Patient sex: M
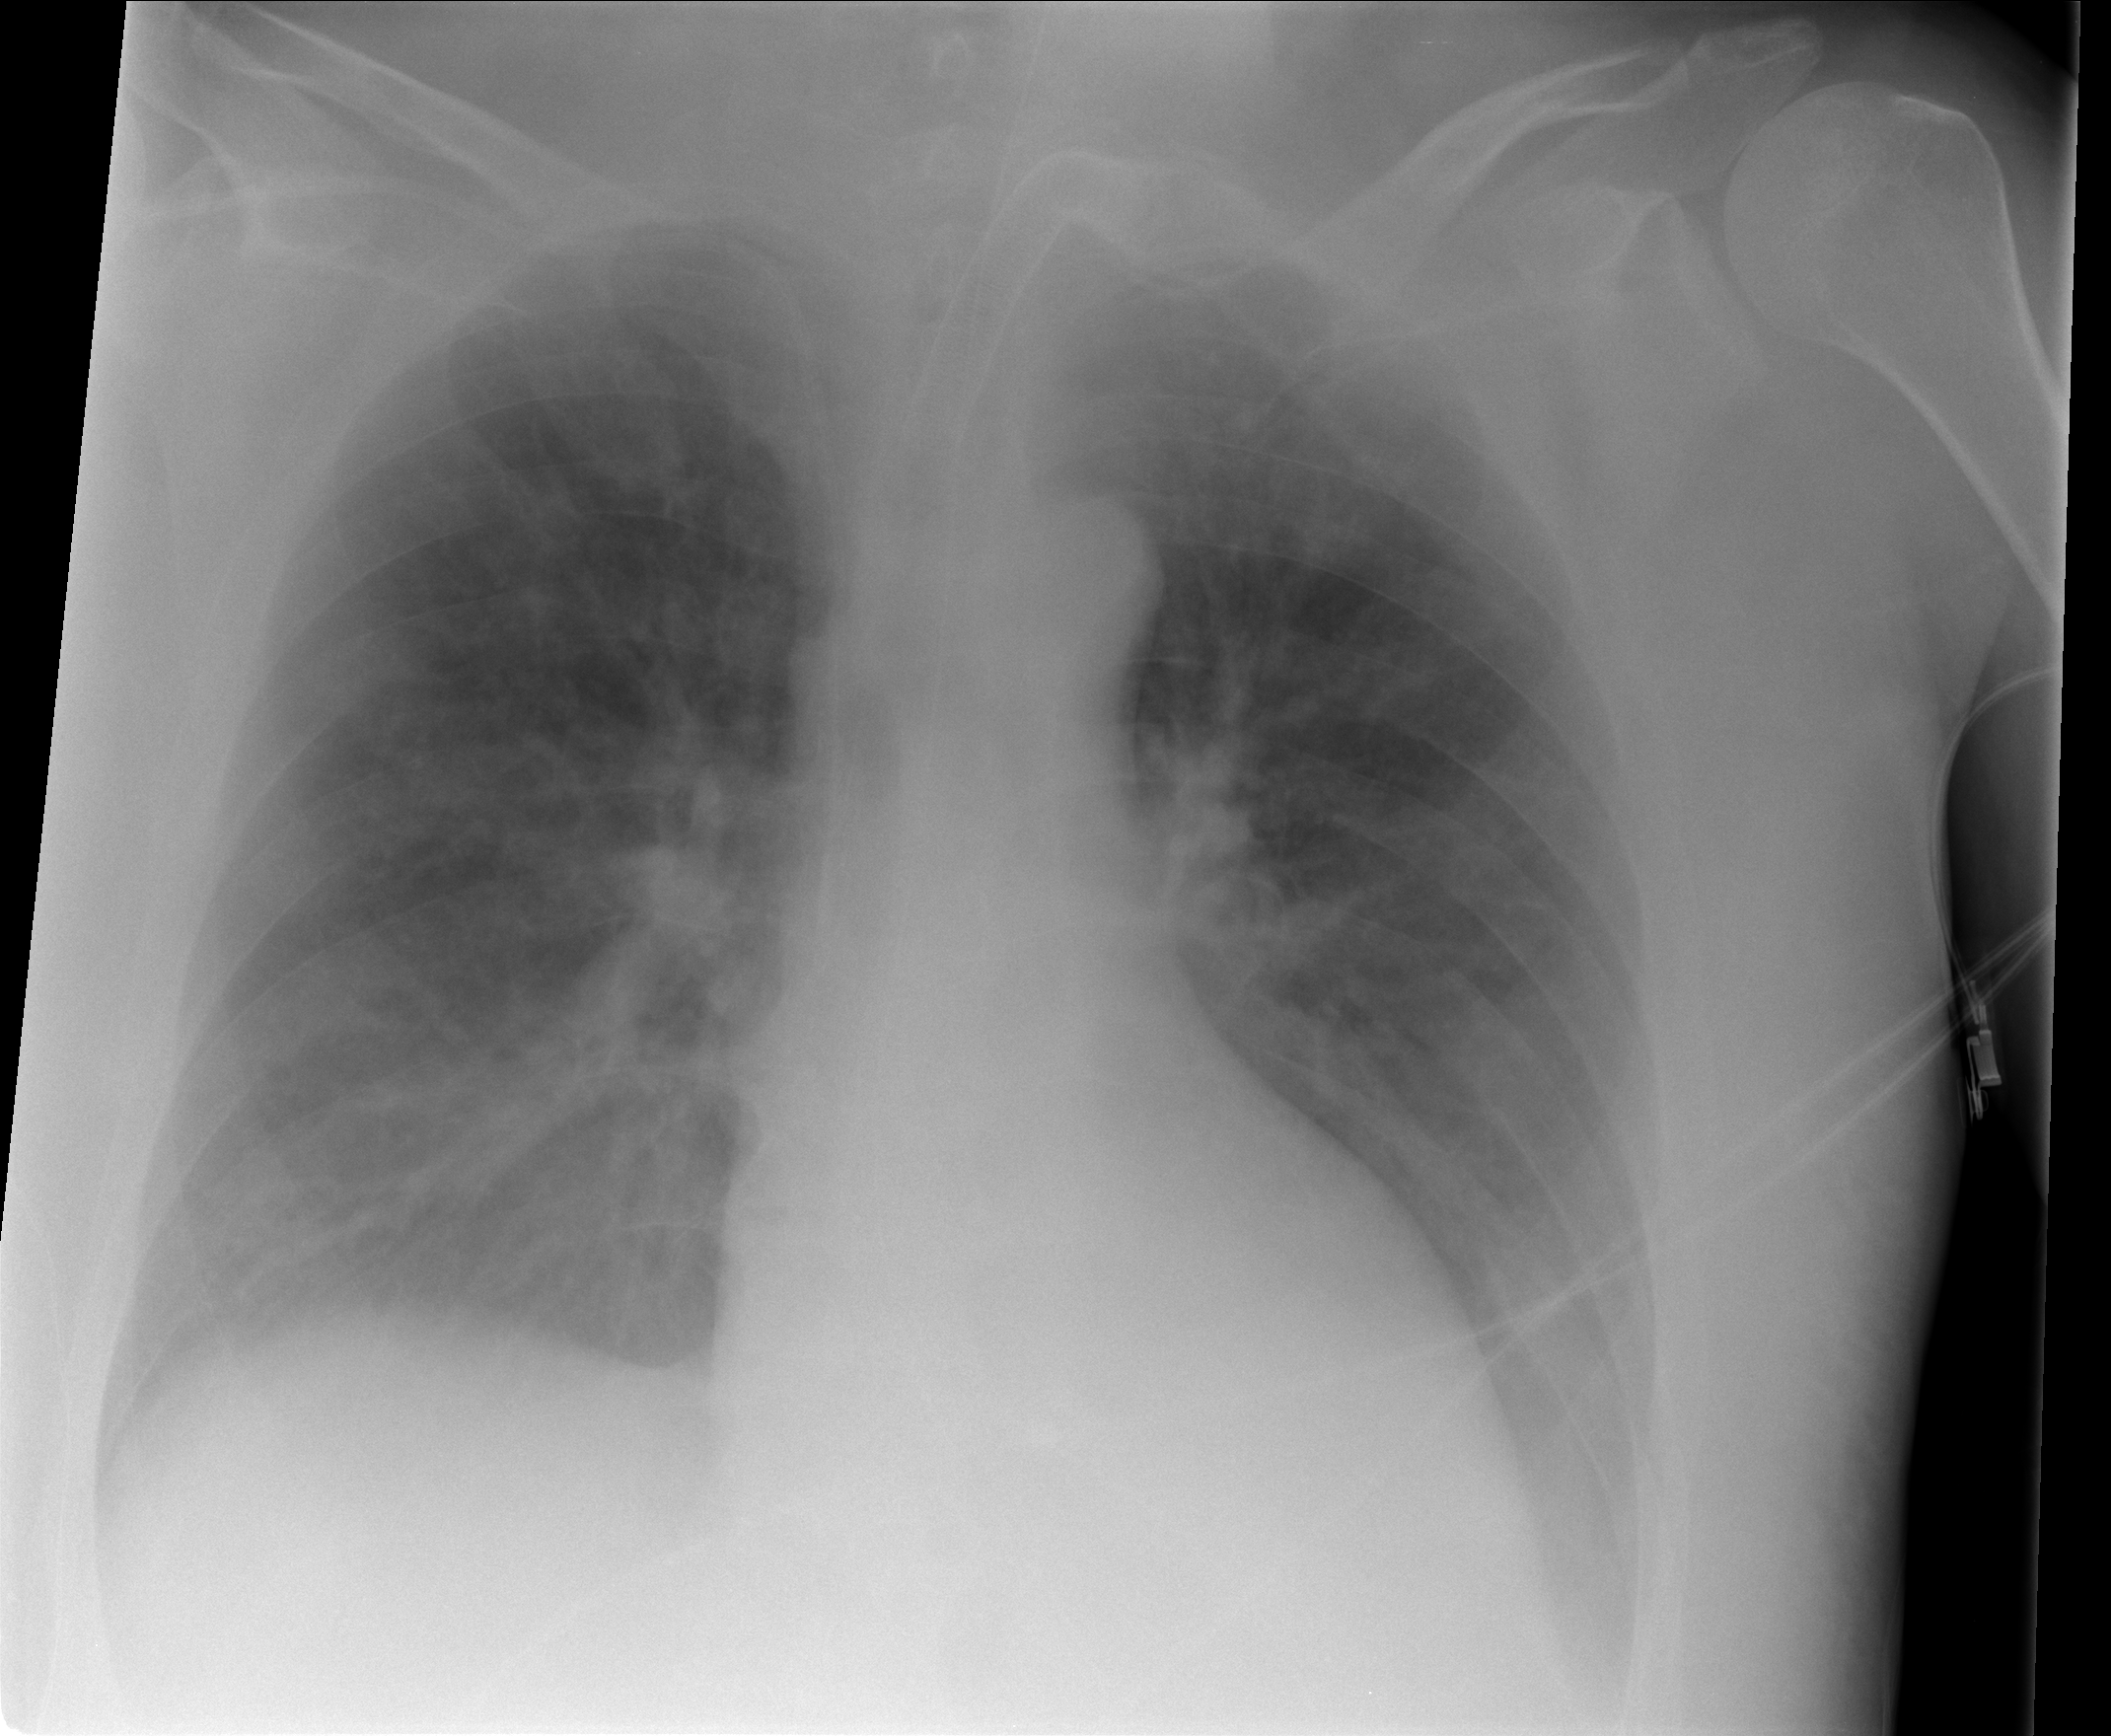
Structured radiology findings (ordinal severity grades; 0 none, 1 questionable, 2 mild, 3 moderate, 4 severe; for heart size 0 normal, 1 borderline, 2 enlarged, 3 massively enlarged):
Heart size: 0
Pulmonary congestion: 2
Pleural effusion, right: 2
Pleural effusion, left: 0
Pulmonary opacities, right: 0
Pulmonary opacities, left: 0
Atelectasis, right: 0
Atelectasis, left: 2